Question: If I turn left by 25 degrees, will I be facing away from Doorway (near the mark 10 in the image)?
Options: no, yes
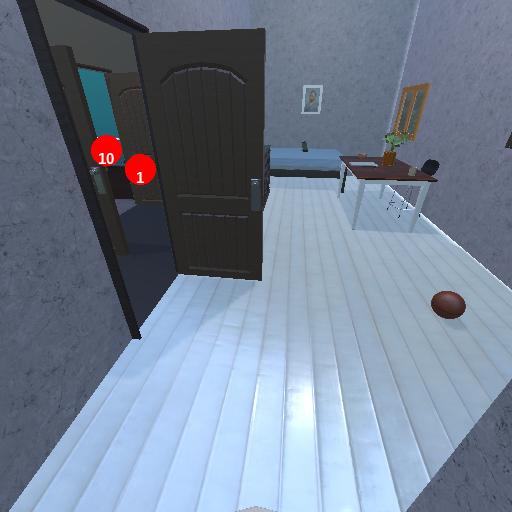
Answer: no